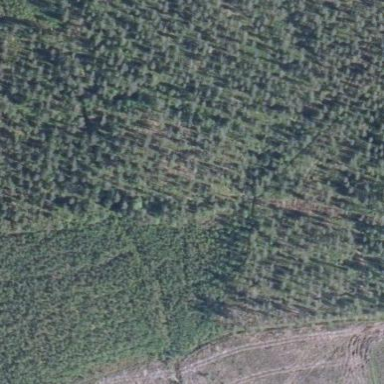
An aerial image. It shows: Woodland consisting mainly of needle-leaved trees.